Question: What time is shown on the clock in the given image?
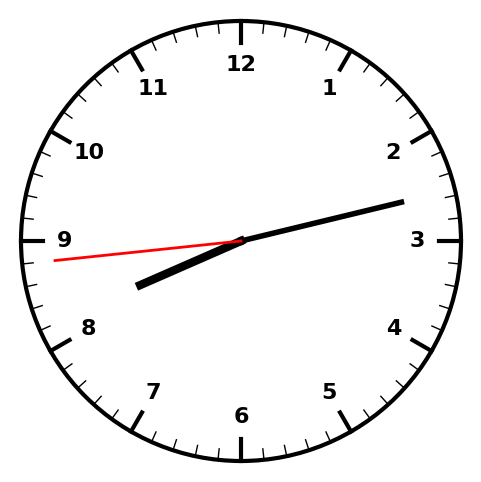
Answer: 08:12:44